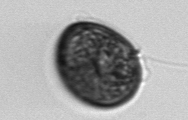
Label: Prorocentrum